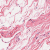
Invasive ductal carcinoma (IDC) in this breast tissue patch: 0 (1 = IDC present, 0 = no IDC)